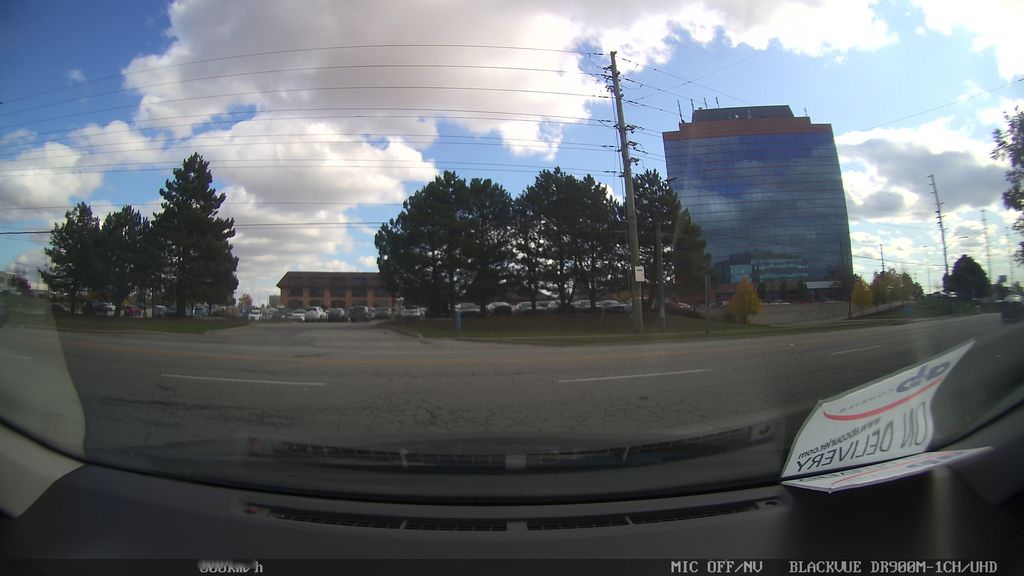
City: toronto